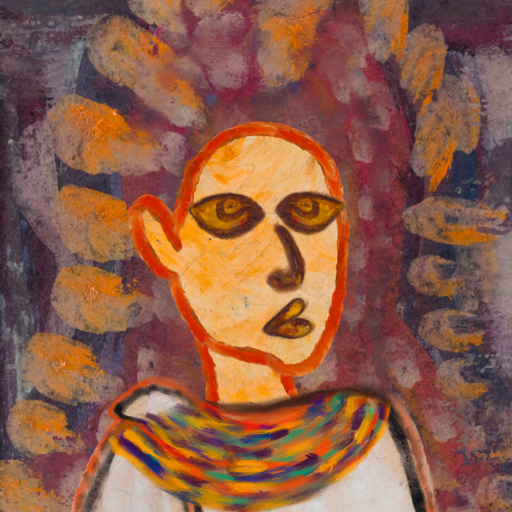
Background: Doll, Head And Neck Side: Experience, Face Side: Comrade, Bust: Roy_Bahadur, Hair Side: Blank, Head Accessory: Blank, Second Necklace: An_Impression_2, Necklace: Blank, Baby: Blank